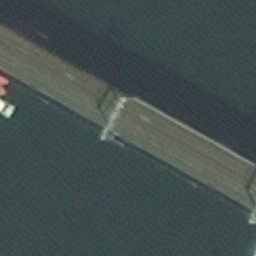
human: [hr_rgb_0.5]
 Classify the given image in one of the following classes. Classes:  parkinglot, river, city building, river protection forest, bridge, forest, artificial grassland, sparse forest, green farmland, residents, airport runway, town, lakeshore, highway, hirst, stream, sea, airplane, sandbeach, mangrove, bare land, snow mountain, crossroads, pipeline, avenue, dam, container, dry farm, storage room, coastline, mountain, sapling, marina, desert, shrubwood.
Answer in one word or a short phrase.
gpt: bridge